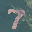
Label: 7